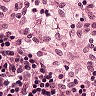
Metastatic tissue present: no